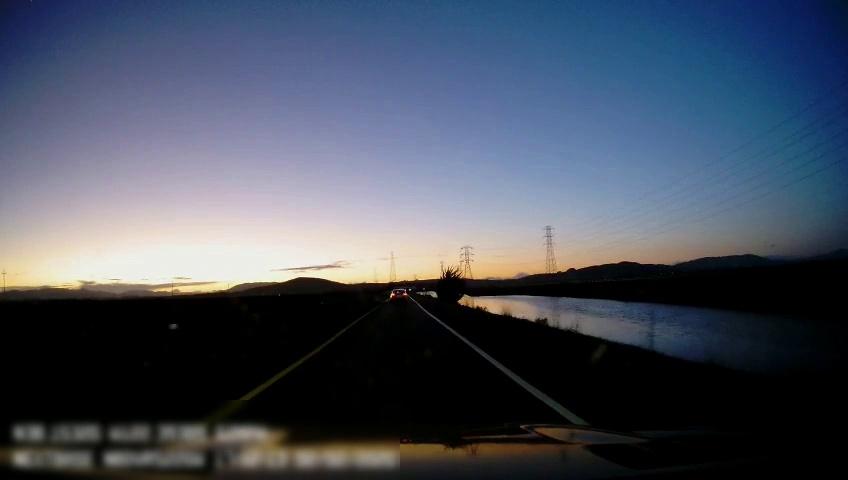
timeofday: Dusk/Dawn/Twilight
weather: Sunny
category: Drivable Space
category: Vehicles | Car
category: Lanes | Current Lane
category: Lanes | Current Lane